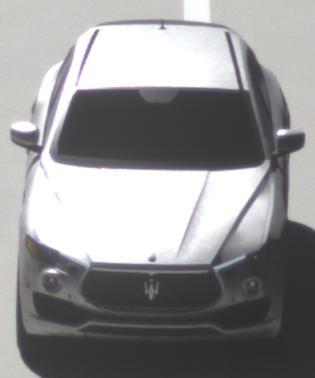
Make: Maserati
Model: Levante GT Hybrid
Detailed model: Levante
Model produced from: 2021/07
Model produced until: 2022/10
Doors: 4
Color: white
Road condition: dry road
Daytime: midday
Contrast: high contrast